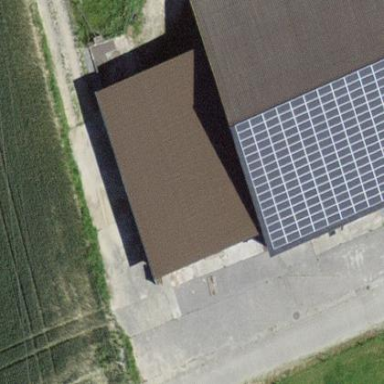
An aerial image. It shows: Rural barn.